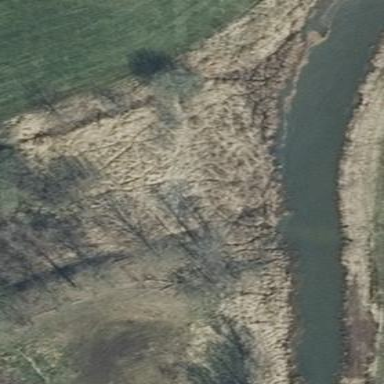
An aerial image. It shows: Beautiful wet meadow natural wetland.